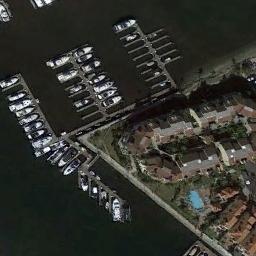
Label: harbor